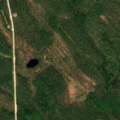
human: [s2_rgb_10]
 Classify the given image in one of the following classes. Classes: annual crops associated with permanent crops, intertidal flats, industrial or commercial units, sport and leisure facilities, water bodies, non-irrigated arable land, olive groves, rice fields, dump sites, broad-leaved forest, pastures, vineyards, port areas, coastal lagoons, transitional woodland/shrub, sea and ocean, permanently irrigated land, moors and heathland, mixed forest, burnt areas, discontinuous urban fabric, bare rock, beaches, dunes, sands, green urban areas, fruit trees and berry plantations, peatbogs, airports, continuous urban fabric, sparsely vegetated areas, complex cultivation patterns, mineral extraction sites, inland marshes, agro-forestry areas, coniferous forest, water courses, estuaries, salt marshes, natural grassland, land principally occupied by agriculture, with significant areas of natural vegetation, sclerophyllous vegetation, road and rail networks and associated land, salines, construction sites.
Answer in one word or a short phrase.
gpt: coniferous forest, mixed forest, peatbogs